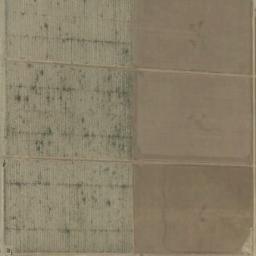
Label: rectangular_farmland